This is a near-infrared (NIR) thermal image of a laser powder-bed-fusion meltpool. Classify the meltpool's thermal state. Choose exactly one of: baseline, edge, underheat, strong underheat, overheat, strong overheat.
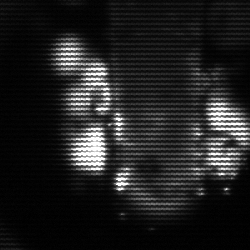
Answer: strong underheat